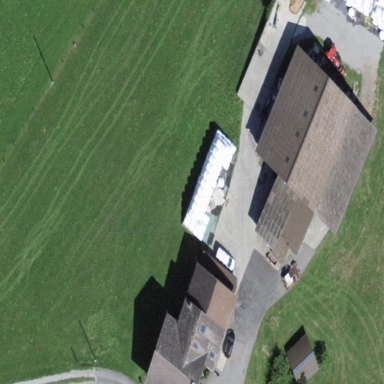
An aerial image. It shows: Farmyard area.